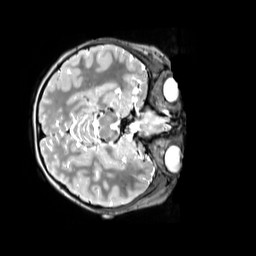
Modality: T2w
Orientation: axial
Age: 11
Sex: female
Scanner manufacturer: siemens
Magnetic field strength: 3 T
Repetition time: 3.2 s
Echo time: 0.408 s